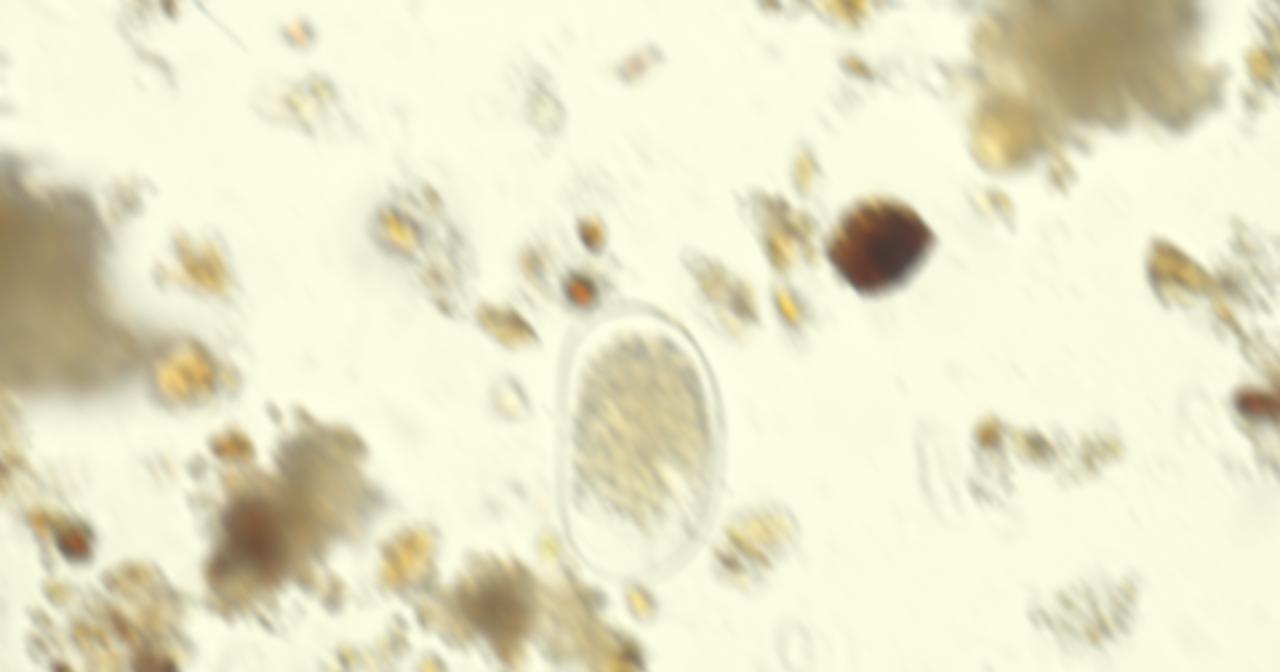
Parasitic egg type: Hookworm egg